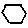
Label: hexagon